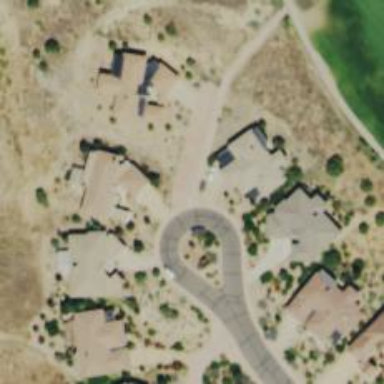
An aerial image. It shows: Path for both roads and golfers.